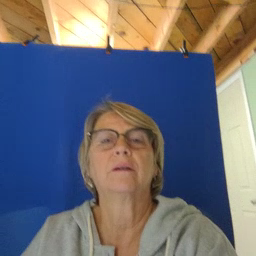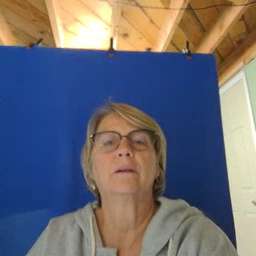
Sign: every